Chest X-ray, PA view. Patient: 65 years old, sex M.
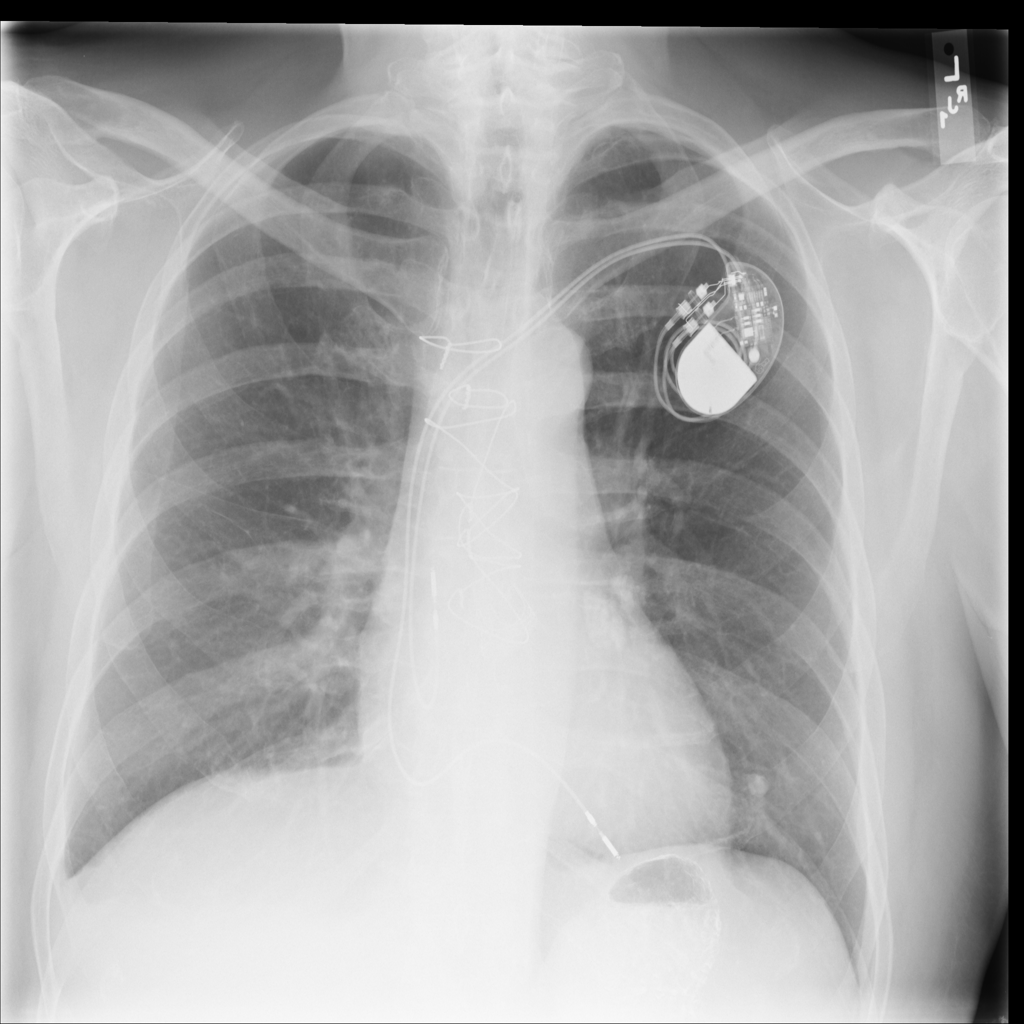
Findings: No Finding